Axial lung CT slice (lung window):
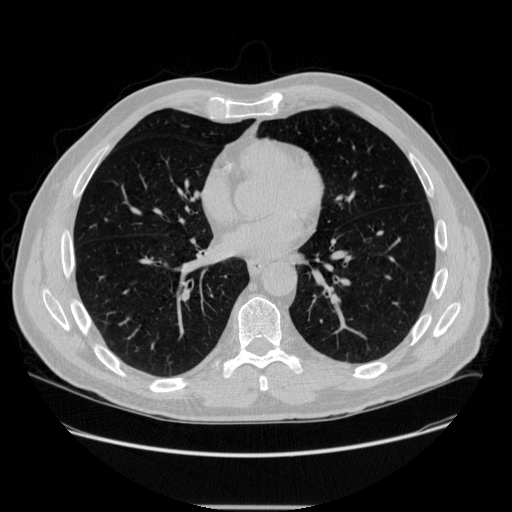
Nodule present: no